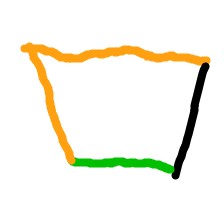
Shape: trapezoid